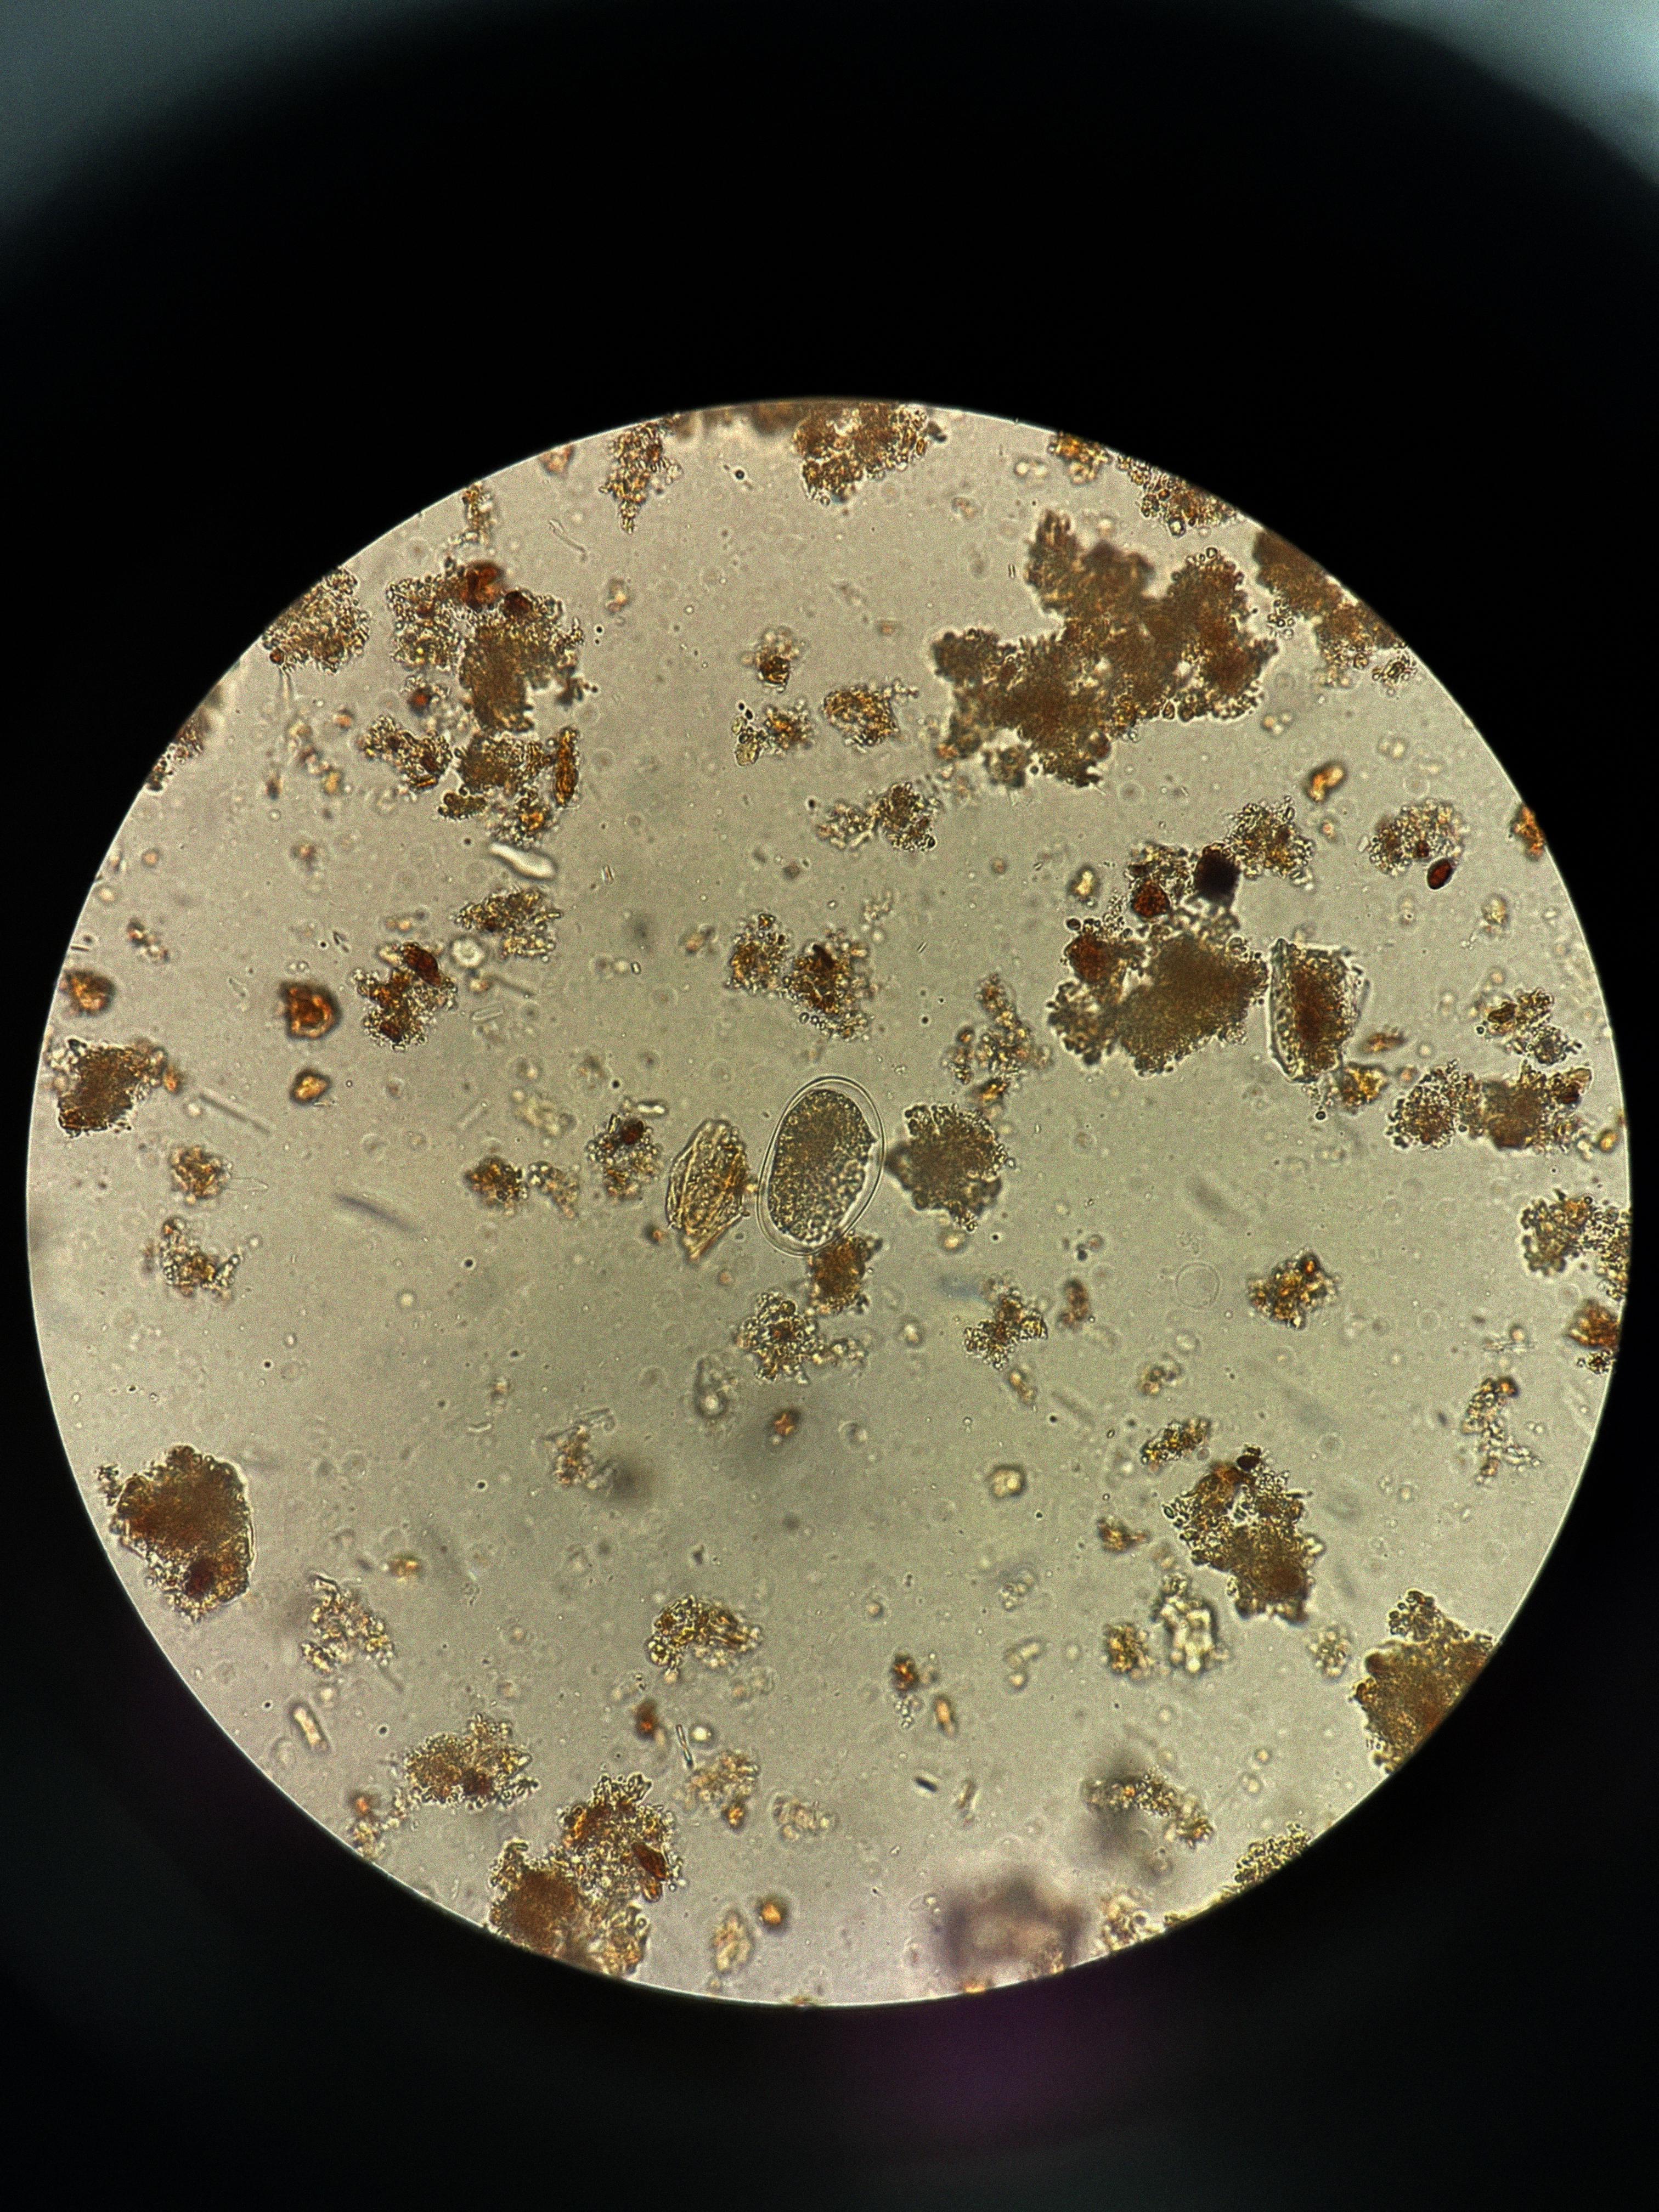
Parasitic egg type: Hookworm egg